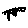
Label: line